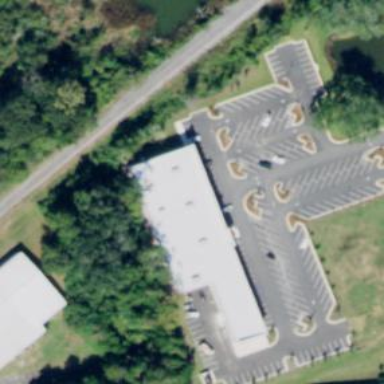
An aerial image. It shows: Fitness center building.